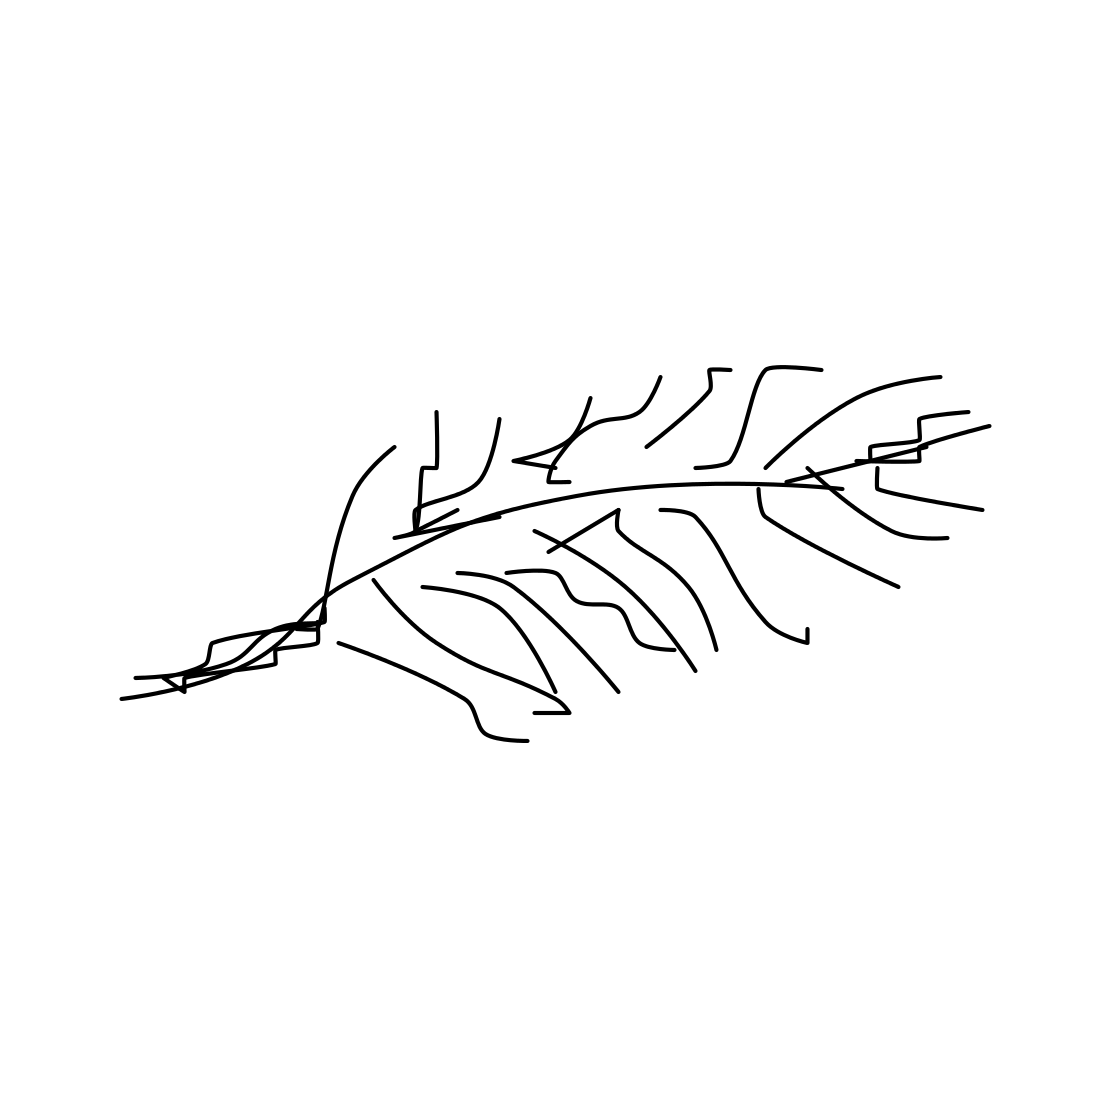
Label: feather